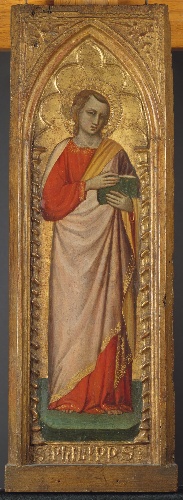
Title: Saint Philip
Artist: Spinello Aretino (Spinello di Luca Spinelli)
Artist bio: Italian, born Arezzo 1345–52, died 1410 Arezzo
Date: 1384–85
Object type: Painting
Classification: Paintings
Medium: Tempera and gold on wood
Dimensions: Overall, excluding 1 1/8 in. (2.9 cm) of frame at bottom: 20 3/4 × 7 3/8 in. (52.7 × 18.7 cm)
painted surface, excluding 5/8 in. (1.5 cm) of titulus: 18 1/8 × 5 3/8 in. (46 × 13.7 cm)
Department: Robert Lehman Collection
Credit line: Robert Lehman Collection, 1975
Accession year: 1975
Repository: Metropolitan Museum of Art, New York, NY
Tags: Men|Saints